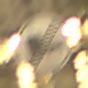
Verkehrszeichen: EndeUeberholverbotKraftfahrzeuge
Umgebung: Outdoor, Urban
Tageszeit: Night
Wetter: Overcast
Licht: Artificial
Jahreszeit: NotSpecified
Kontrast: MediumContrast